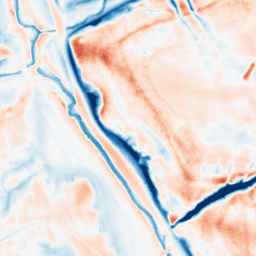
Category: multiscale
Decomposition family: dog_multiscale
Decomposition parameters: sigma_ratio: 2
n_scales: 4
base_sigma: 0.5
Upsampling method: bilinear
Upsampling parameters: scale: 8
Upsampling scale: 8